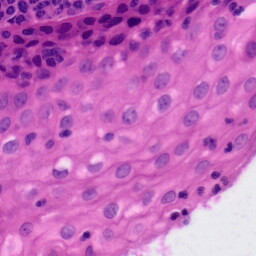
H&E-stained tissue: Tonsil